Question: I'm trying to implement custom view to display the text, but there is a problem with drawing the text (text is red, view's background is green):

The source code is on the <URL>.
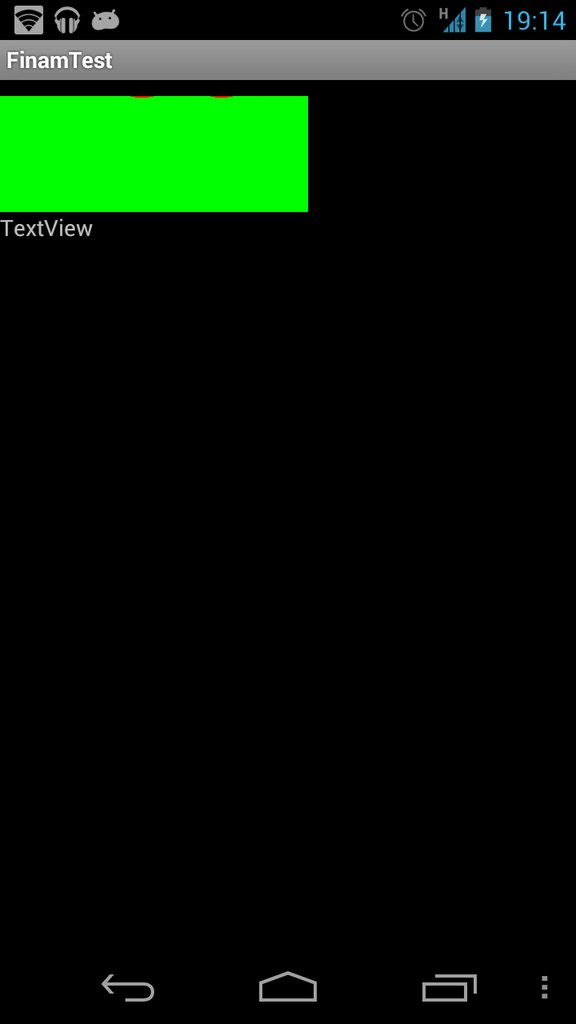
Answer: Instead of drawing the text at the top of the view with(L 91) :
'canvas.drawText(mText, 0, mText.length() - 1, 0, 0, mPaint);'
try:
'canvas.drawText(mText, 0, mText.length() - 1, 0, canvas.getHeight(), mPaint);'
Note that the align settings are stored in the 'Paint' variable. So you should probably change that if your text still isn't drawn correctly.